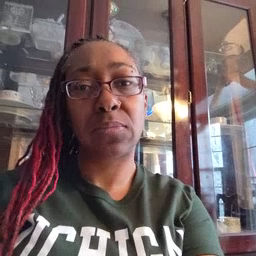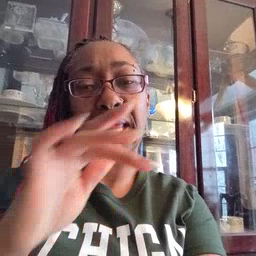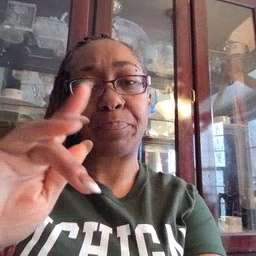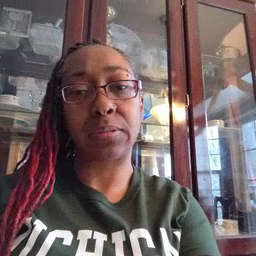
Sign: empty